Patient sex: F
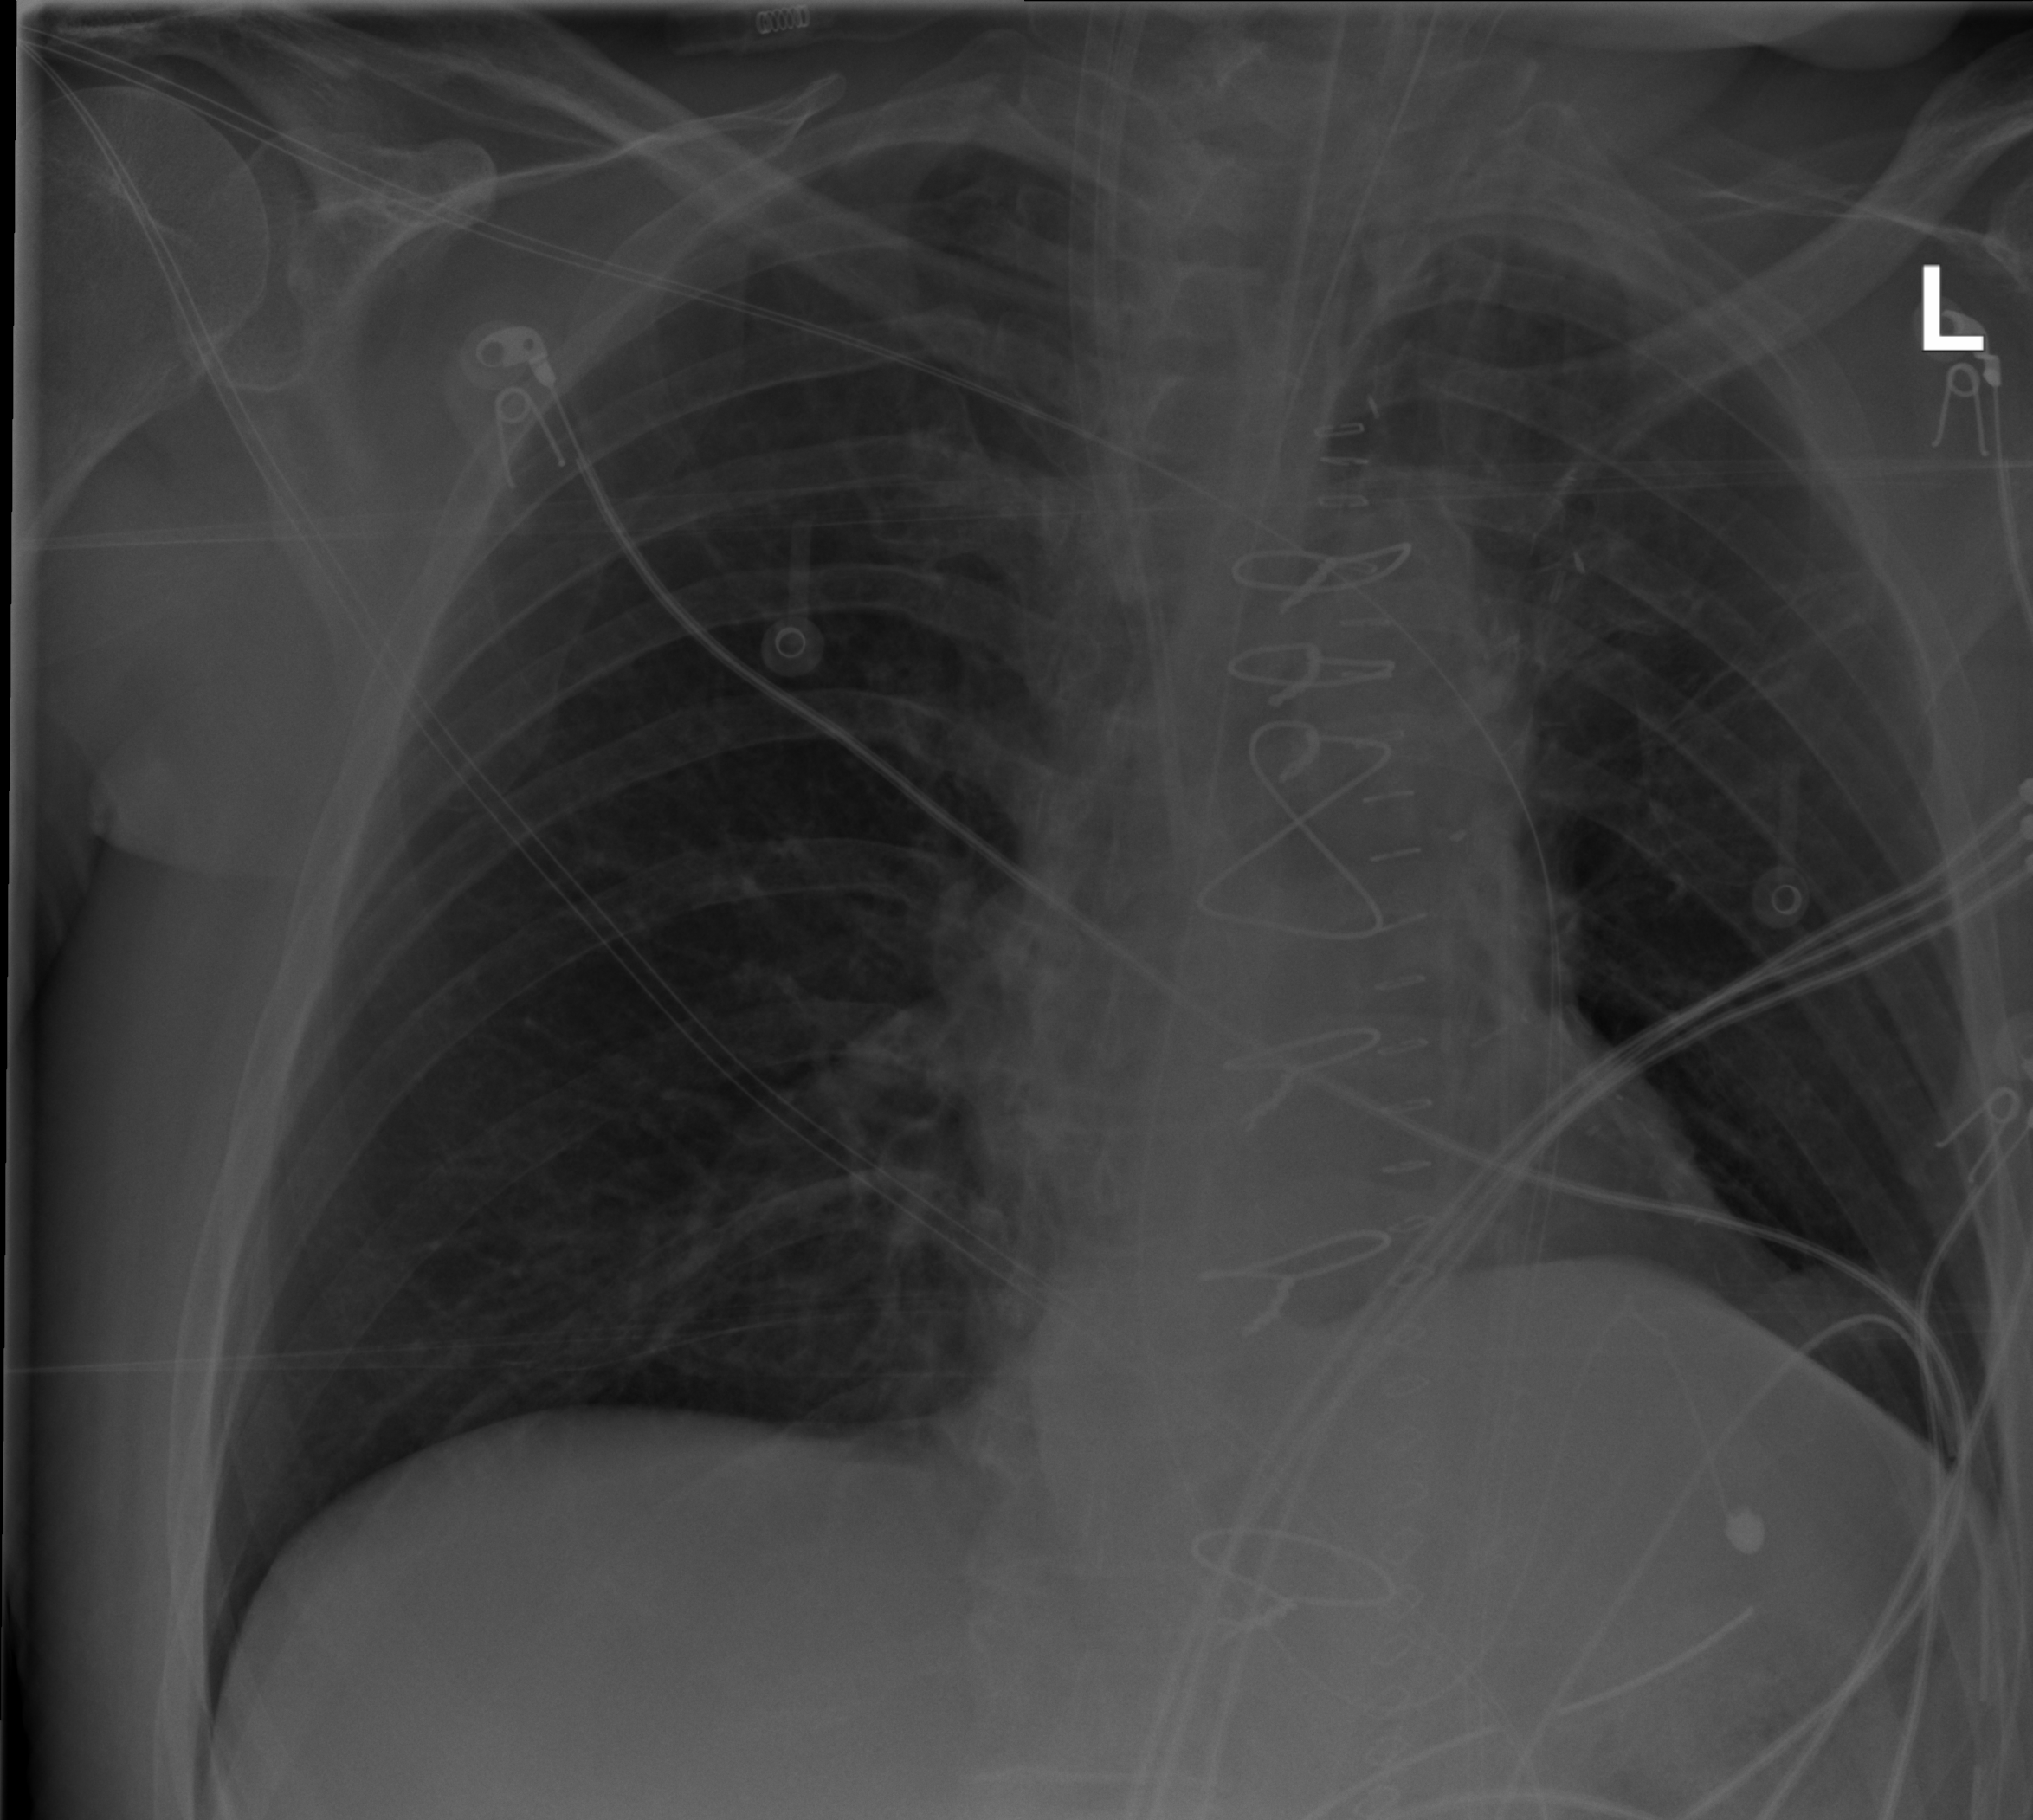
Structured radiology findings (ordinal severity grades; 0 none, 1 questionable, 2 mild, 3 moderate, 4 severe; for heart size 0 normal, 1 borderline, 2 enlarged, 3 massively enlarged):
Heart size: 0
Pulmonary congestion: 0
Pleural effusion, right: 0
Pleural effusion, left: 0
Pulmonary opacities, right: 0
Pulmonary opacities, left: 0
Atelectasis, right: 0
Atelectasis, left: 0